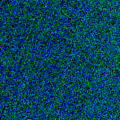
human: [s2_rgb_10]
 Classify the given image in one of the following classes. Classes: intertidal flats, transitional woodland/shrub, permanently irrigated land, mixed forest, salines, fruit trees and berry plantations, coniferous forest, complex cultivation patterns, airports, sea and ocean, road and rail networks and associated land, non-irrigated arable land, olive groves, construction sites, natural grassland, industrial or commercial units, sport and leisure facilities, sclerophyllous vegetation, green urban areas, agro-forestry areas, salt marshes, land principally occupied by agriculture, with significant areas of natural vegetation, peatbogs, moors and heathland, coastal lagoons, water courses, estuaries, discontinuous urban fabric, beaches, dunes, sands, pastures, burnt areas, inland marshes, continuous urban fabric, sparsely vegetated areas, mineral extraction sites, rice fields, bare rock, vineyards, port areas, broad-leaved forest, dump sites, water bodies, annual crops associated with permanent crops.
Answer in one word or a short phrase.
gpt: sea and ocean